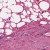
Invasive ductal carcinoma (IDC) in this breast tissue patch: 0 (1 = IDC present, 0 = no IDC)